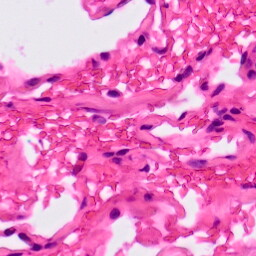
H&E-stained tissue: Lung